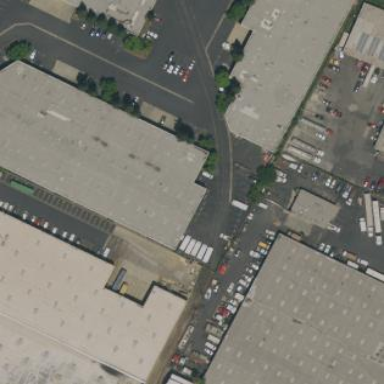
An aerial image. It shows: Warehouse.